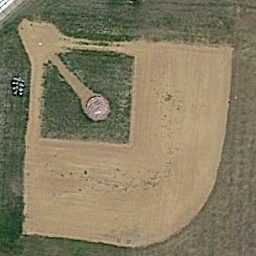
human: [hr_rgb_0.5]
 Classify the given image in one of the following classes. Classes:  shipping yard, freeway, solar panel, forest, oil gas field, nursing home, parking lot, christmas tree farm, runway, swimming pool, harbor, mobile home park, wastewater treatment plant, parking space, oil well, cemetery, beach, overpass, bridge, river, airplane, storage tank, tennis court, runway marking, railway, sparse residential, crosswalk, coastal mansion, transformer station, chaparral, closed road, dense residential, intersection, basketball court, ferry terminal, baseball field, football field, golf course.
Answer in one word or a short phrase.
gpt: baseball field